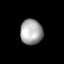
Tissue: lung
Cell type: Epithelial cells
Senescence score: 0.1498
Nuclear area (px): 551
Mean DAPI intensity: 165.942